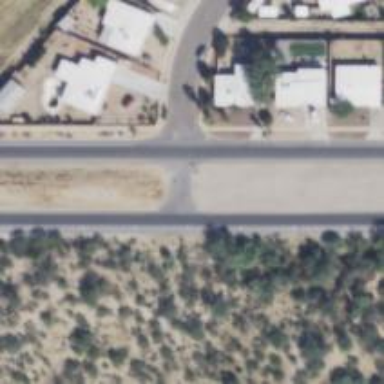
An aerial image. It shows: Road with "give way" sign.